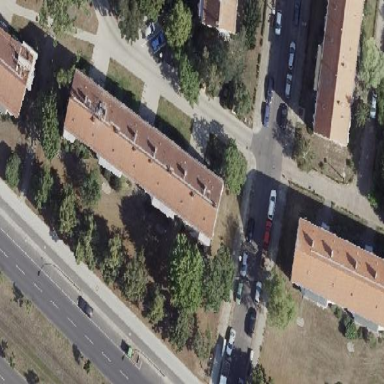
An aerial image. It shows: Gabled roof adorns the apartments building.